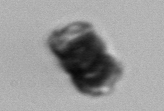
Label: Paralia_sulcata